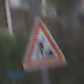
Verkehrszeichen: Arbeitsstelle
Umgebung: Outdoor, Urban
Tageszeit: MorningAfternoon
Wetter: Overcast
Licht: Natural
Jahreszeit: NotSpecified
Kontrast: LowContrast